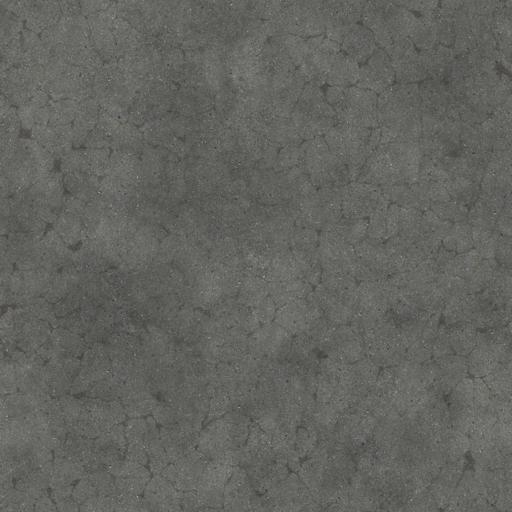
Tags: asphalt broken crack cracked cracks dark gray grey